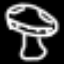
Label: mushroom